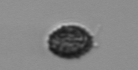
Label: Pseudochattonella_farcimen